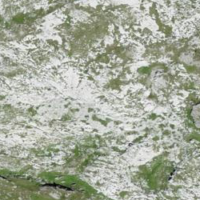
EUNIS habitat code: 31
Species observed at this site:
Campanula thyrsoides